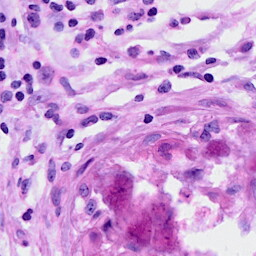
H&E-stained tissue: Breast